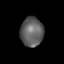
Tissue: skin
Cell type: Epithelial cells
Senescence score: 0.2551
Nuclear area (px): 657
Mean DAPI intensity: 94.72